Question: How to customize the selectedTextColor of 'UITextField'?
Default is blue color.

The UITextField delegates/notification only handles when there is text change:
'''
- (BOOL)textField:(UITextField *)textField shouldChangeCharactersInRange:(NSRange)range replacementString:(NSString *)string
- UITextFieldTextDidChangeNotification
'''
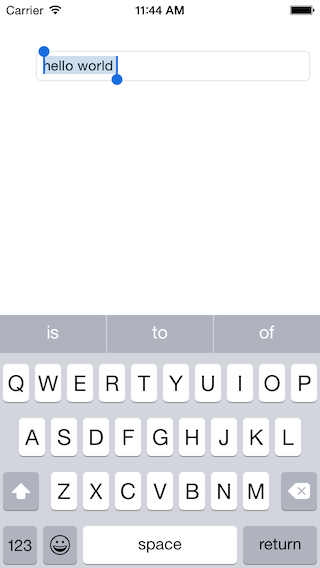
Answer: Assuming you are targeting iOS7+, you can just set the 'tintColor' of the text field:
'''
textField.tintColor = [UIColor purpleColor];
'''
You can also set this globally in your app by using an appearance proxy (so you don't need to do it for each field):
'''
[[UITextField appearance] setTintColor:[UIColor purpleColor]];
'''
It can also be done individually in Interface Builder, on the attribute inspector, under View -> Tint Color.